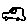
Label: car